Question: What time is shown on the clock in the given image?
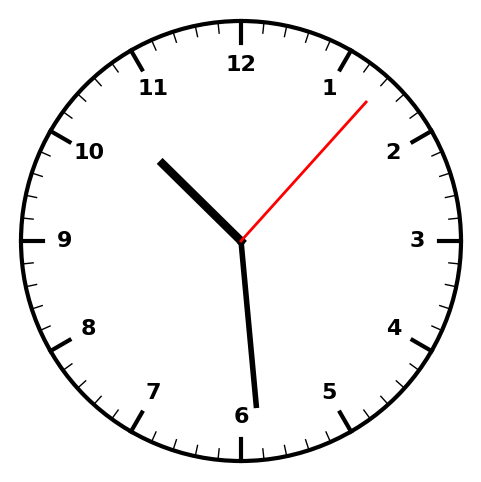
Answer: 10:29:07